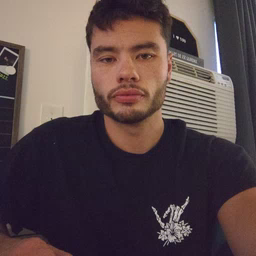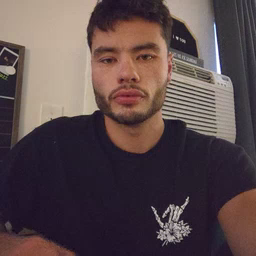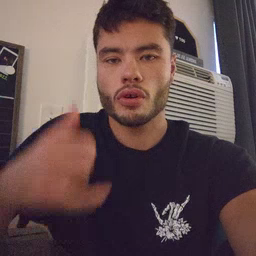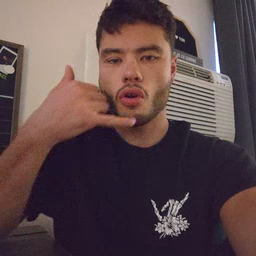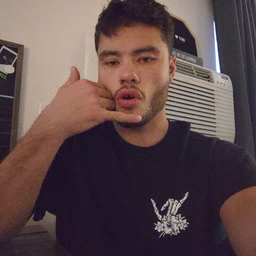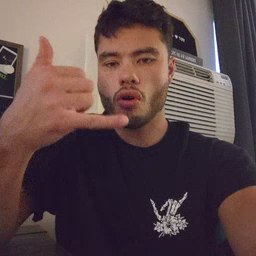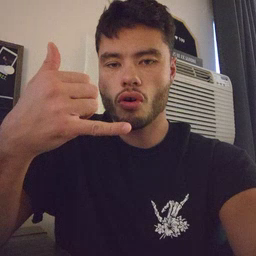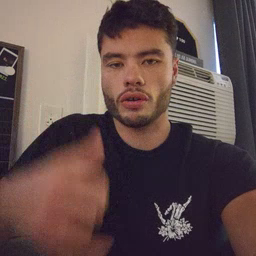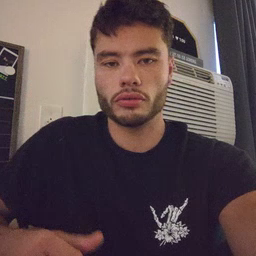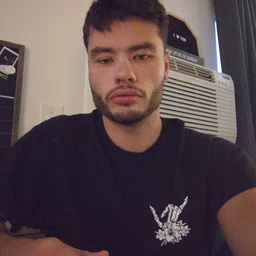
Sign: callonphone